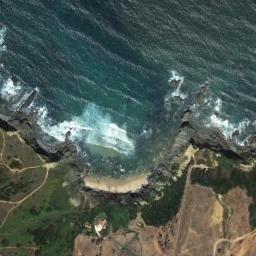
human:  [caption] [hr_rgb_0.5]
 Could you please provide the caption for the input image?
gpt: Huge waves hit the beach with green plants .

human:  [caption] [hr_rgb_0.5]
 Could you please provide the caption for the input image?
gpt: The beach is an erosion scarp and the beach has a headland .

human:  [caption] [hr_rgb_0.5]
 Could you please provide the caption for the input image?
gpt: Green water and weird vegetation and land .

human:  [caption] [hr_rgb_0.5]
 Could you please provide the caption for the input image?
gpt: The choopy sea is blue by the beach .

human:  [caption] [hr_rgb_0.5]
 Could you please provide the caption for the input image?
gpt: The grass is beside the beach .